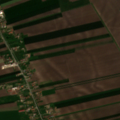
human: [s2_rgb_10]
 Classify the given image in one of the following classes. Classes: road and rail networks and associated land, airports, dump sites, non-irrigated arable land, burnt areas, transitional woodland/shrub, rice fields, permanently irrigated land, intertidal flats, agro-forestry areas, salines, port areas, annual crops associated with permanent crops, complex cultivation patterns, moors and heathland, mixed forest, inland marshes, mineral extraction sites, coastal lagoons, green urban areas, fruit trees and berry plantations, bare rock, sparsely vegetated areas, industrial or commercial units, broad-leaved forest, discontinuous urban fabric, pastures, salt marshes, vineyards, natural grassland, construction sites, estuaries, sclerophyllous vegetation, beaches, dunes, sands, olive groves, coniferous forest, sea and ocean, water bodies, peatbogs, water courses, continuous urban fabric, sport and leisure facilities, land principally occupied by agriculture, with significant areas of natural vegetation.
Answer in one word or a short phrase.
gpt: discontinuous urban fabric, non-irrigated arable land